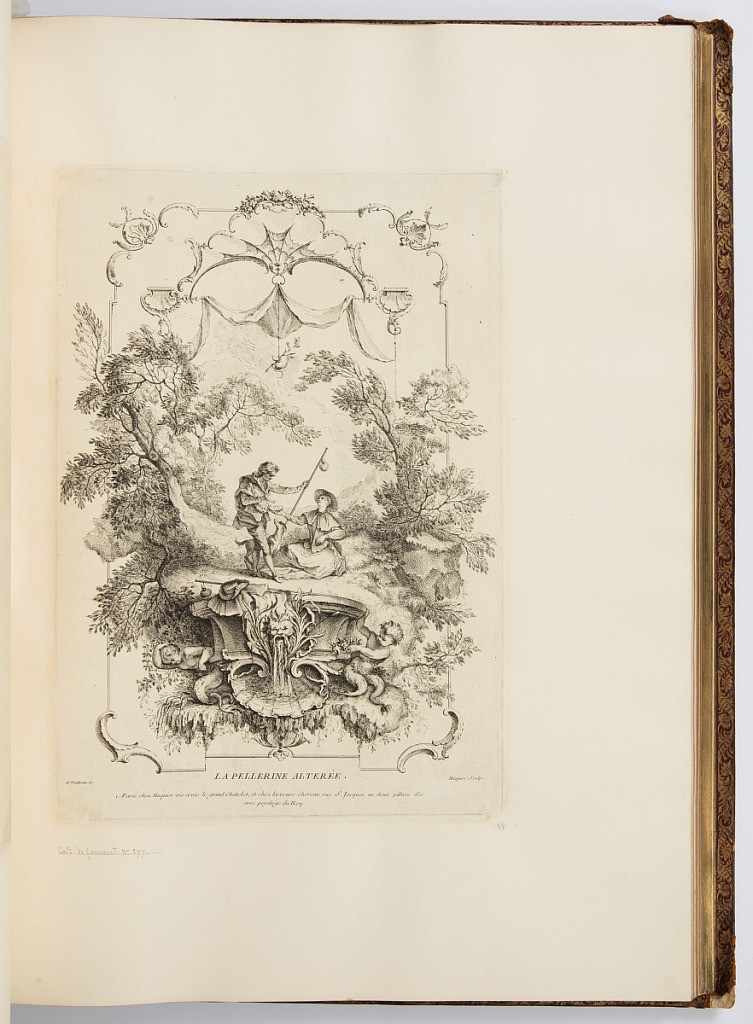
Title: LA PELLERINE ALTERÉE
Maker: Antoine Watteau, French, 1684–1721
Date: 1723-1735
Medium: Etching on laid paper
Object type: Bound print
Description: Page of arabesque ornamentation with a man and woman pilgrim seated in a landscape above a fountain with mascaron and anguipeds. The plate is signed.